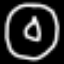
Label: donut